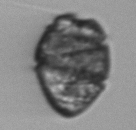
Label: Margalefidinium